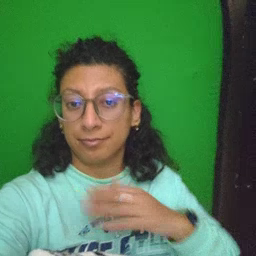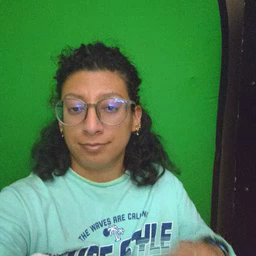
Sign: fish